Question: I would like to plot a dataframe (X,Y) 'data' together with a fitted function the derivative of the fitted function.
'''
fit <- lm(data$Y ~ poly(data$X,32,raw=TRUE))
data$fitted_values <- predict(fit, data.frame(x=data$X))
'''
As far as I understood, this gives me a polynomial function of the 32nd degree, 'fit', that I use to calculate the function values and store them in 'data$fitted'. Plotting these series works like a charm with 'ggplot2'.
'''
ggplot(data, aes(x=X)) +
geom_line(aes(y = Y), colour="red") +
geom_line(aes(y = predict), colour="blue")
'''

So far so good. But what I'm would like to plot too is the first derivative, 'data$Y'', of the fitted function 'fit'. What I'm interested in is the gradient of the fitted function.
: How can I get the derivative function of 'fit'?
I assume I can then "predict" the absolute values for plotting afterwards. Correct?
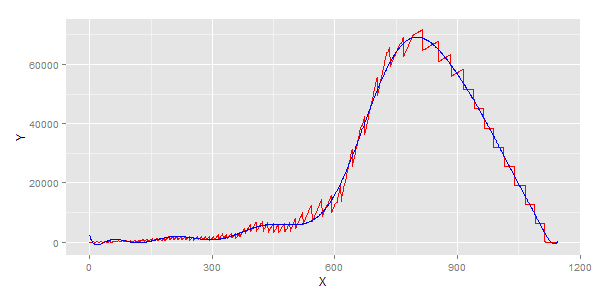
Answer: First, i'll create some test data that "kind of" looks like yours
'''
set.seed(15)
rr<-density(faithful$eruptions)
dd<-data.frame(x=rr$x)
dd$y=rr$y+ runif(8,0,.05)
fit <- lm(y ~ poly(x,32,raw=TRUE), dd)
dd$fitted <- fitted(fit)
ggplot(dd, aes(x=x)) +
geom_line(aes(y = y), colour="red") +
geom_line(aes(y = fitted), colour="blue")
'''

Then, because you have a special form of a polynomial we can easily calculate the derivative by multiplying each of the coefficients by the power and shifting all the terms down. Here's a helper function to calcualte the new coefficients
'''
deriv_coef<-function(x) {
x <- coef(x)
stopifnot(names(x)[1]=="(Intercept)")
y <- x[-1]
stopifnot(all(grepl("^poly", names(y))))
px <- as.numeric(gsub("poly\(.*\)","",names(y)))
rr <- setNames(c(y * px, 0), names(x))
rr[is.na(rr)] <- 0
rr
}
'''
which we can use like...
'''
dd$slope <- model.matrix(fit) %*% matrix(deriv_coef(fit), ncol=1)
'''
And now I can plot
'''
ggplot(dd, aes(x=x)) +
geom_line(aes(y = y), colour="red") +
geom_line(aes(y = fitted), colour="blue") +
geom_line(aes(y = slope), colour="green")
'''

and we can see that the inflection points correspond to places where the derivative is zero.